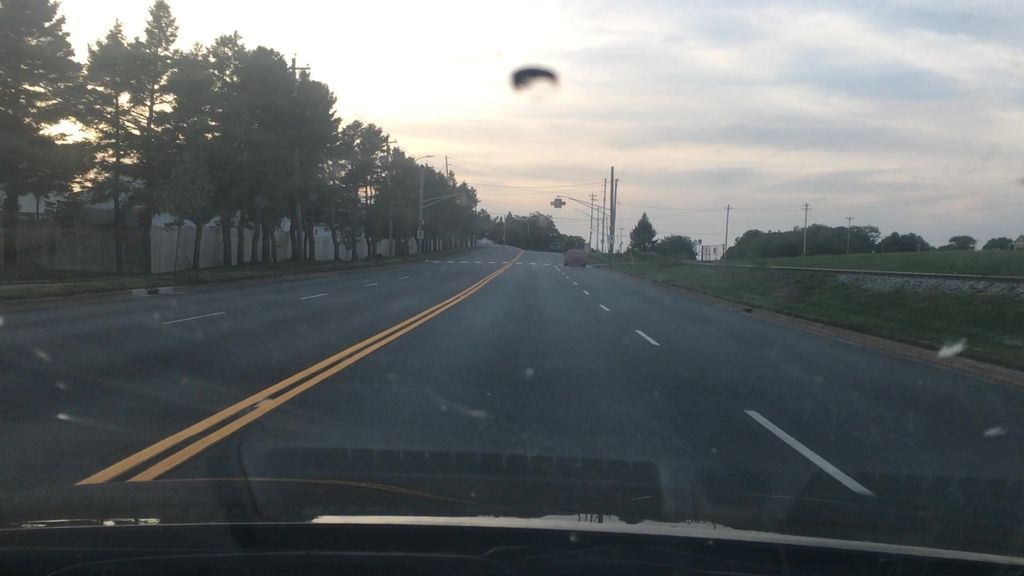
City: halifax